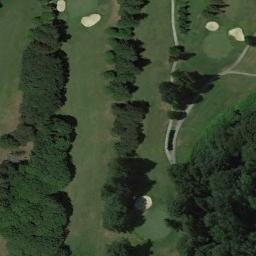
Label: golf_course